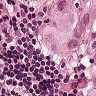
Metastatic tissue present: yes